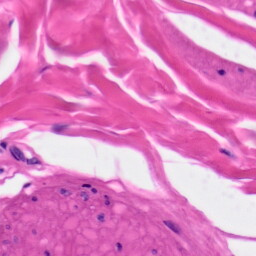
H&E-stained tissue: Skin